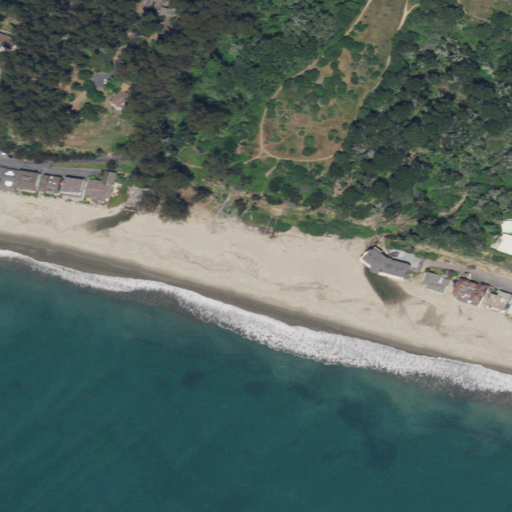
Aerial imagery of beach in California named Potbelly Beach containing open water, evergreen forest, open development, medium intensity development, barren land, low intensity development, shrub, mixed forest, high intensity development, and grassland